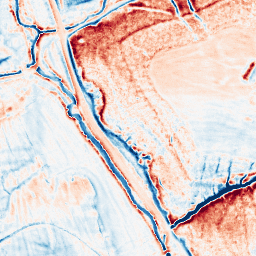
Category: classical
Decomposition family: uniform
Decomposition parameters: size: 10
Upsampling method: lanczos
Upsampling parameters: scale: 2
Upsampling scale: 2